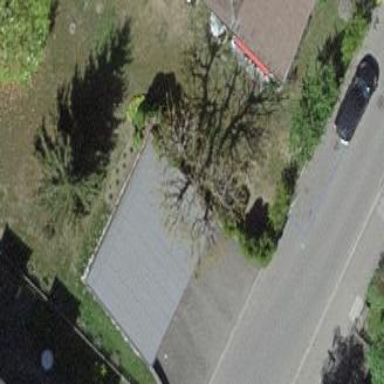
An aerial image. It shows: Group of garages.